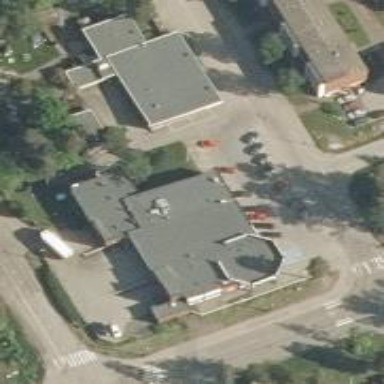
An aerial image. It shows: Convenience shop.